Question: Given some known input values and observed outputs, determine how many possible combinations exist for the unknown inputs that would produce the same outputs.
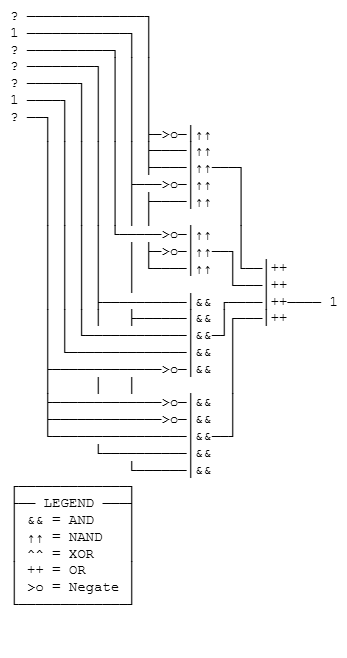
Answer: 32